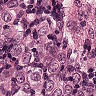
Metastatic tissue present: yes